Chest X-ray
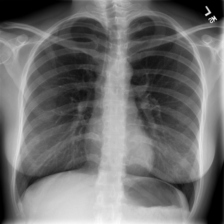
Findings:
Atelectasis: negative
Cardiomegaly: negative
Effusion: negative
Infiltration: negative
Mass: negative
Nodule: negative
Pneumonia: negative
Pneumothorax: negative
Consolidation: negative
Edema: negative
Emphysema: negative
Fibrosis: negative
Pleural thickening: negative
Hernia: negative